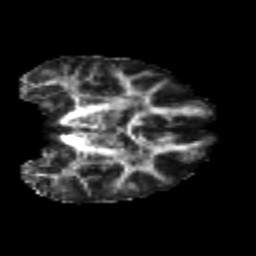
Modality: FA
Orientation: coronal
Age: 25
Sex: female
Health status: healthy
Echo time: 0.074 s